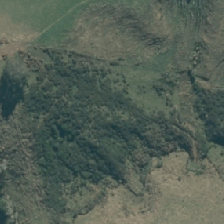
Land cover: grose_broom